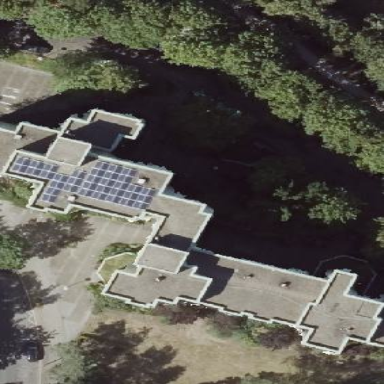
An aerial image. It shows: Building with apartments and flat roof.